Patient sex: M
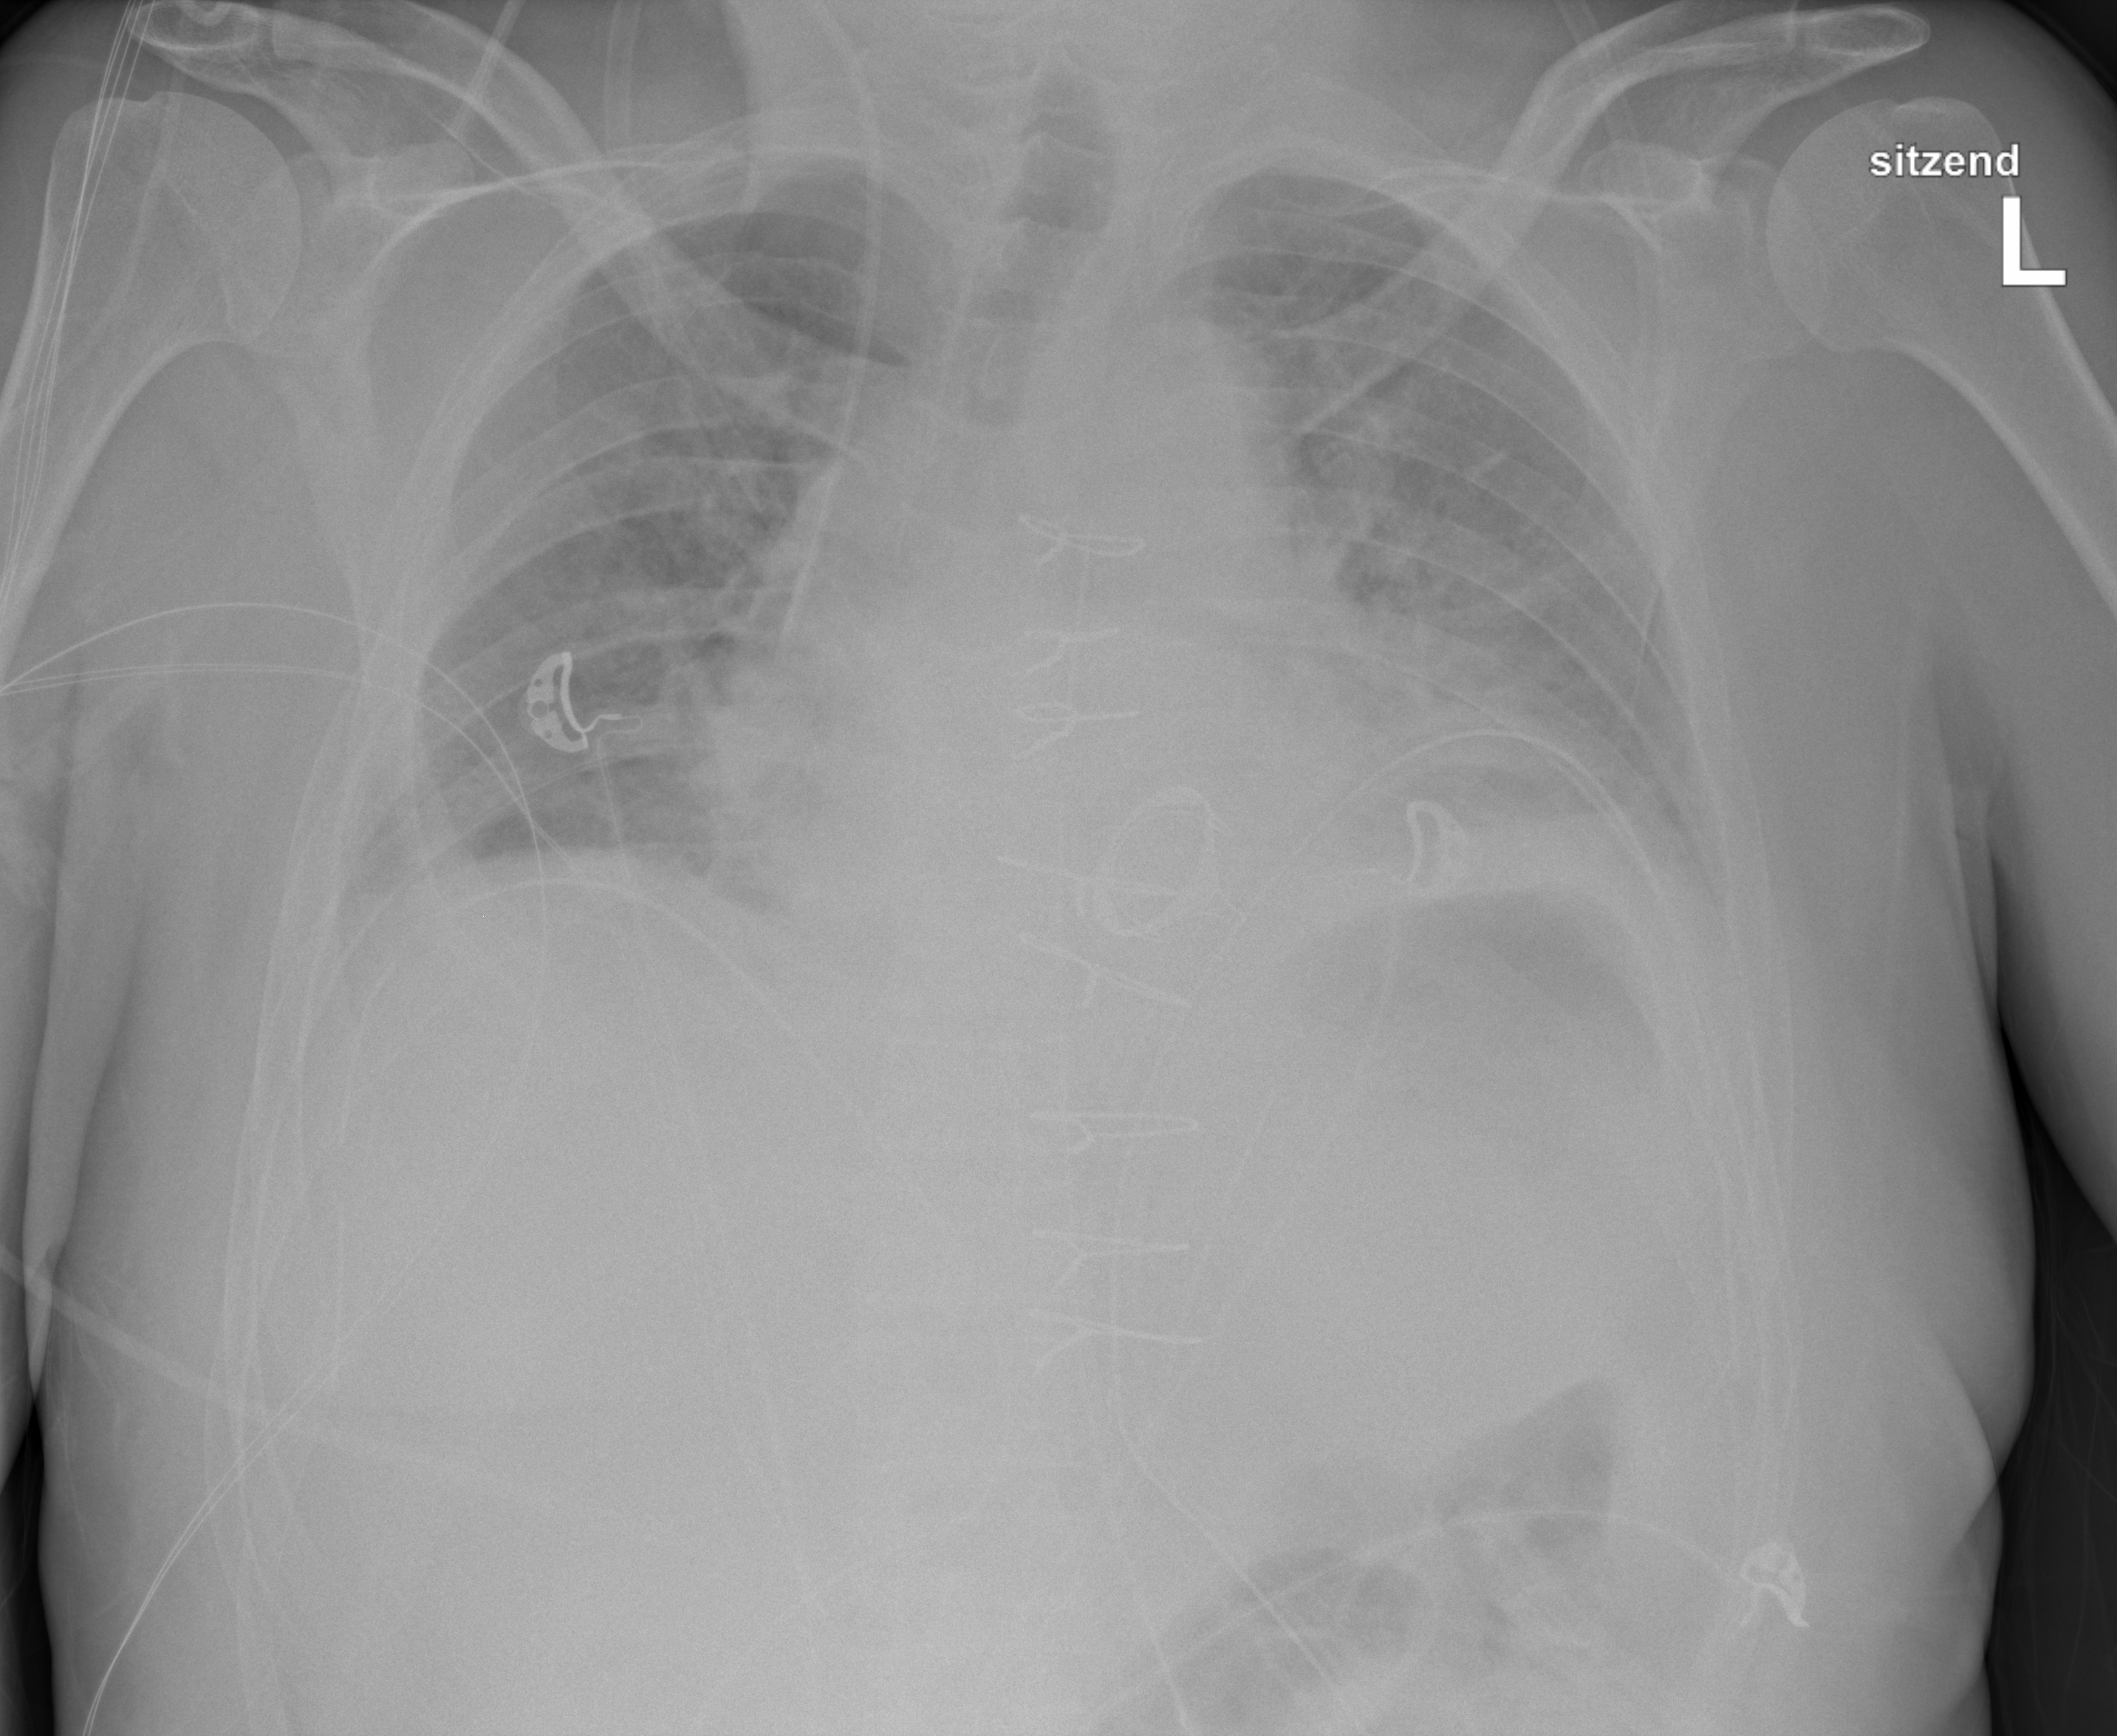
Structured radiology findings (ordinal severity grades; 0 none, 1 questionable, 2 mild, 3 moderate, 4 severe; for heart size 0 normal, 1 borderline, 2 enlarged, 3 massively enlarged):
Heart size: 2
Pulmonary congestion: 2
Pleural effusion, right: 0
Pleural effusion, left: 2
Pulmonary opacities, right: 0
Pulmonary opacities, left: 0
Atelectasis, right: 2
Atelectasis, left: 2